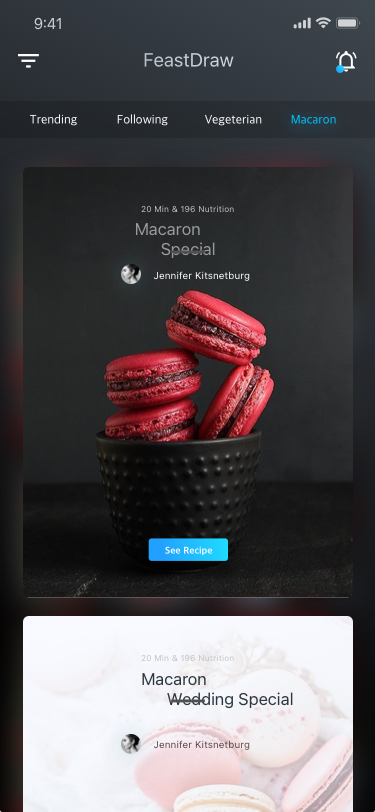
Text in this UI design:
FeastDraw